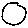
Label: circle